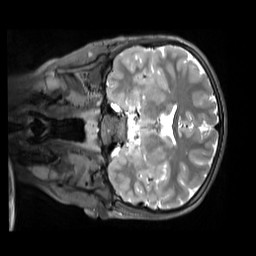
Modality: T2w
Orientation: coronal
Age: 12
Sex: male
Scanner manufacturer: siemens
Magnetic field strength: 3 T
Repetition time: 3.2 s
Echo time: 0.408 s